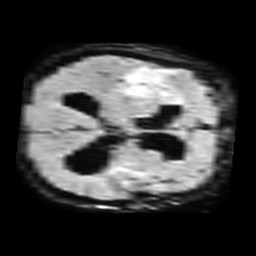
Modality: FLAIR
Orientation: axial
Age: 77
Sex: female
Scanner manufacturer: philips
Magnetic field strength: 1.5 T
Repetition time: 6 s
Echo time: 0.1029 s